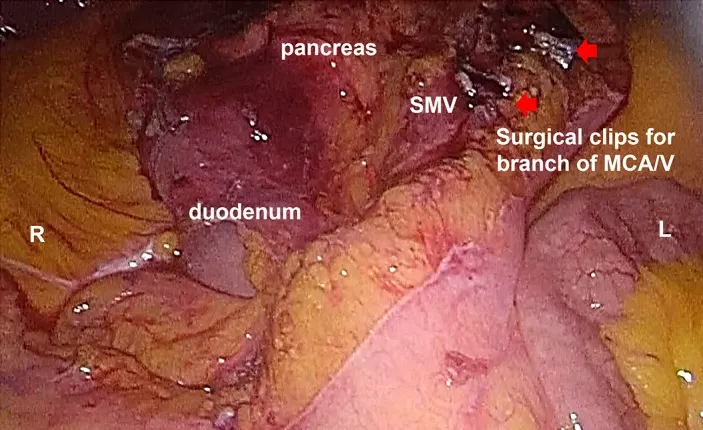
Laparoscopic upper-abdominal view at the initial operation. The superior mesenteric vein (SMV) was located to the right of the superior mesenteric artery (SMA), and the third portion of the duodenum was located dorsal to them. L, left side of the patient; MCA/V, middle colic artery/vein; R, right side of the patient. Arrows show surgical clips for MCA/V.
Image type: medical_photograph (other_medical_photograph)